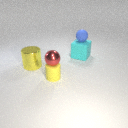
large cyan rubber cube below small blue rubber sphere